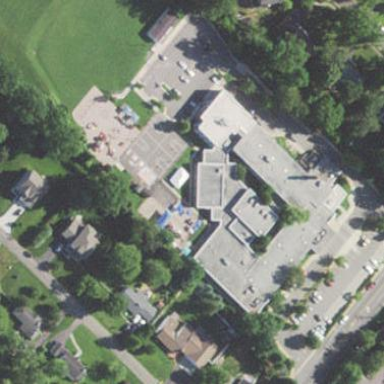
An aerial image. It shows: School building.